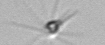
Label: Calciopappus